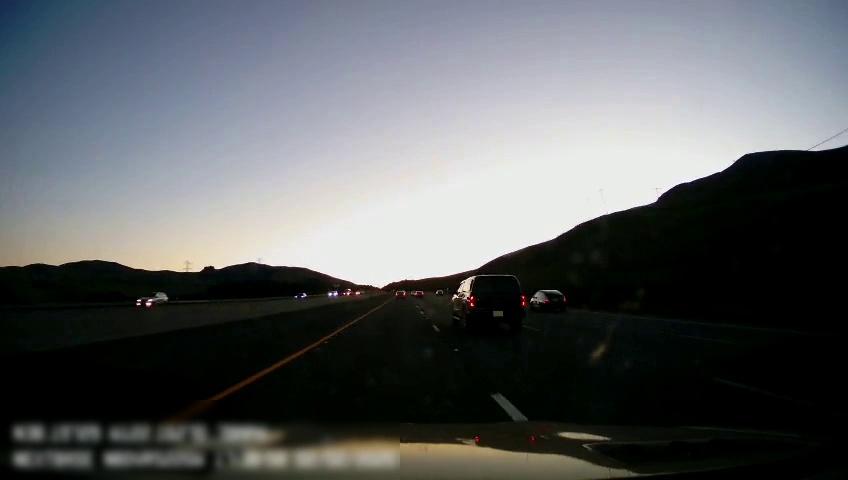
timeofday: Day
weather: Sunny
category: Drivable Space
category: Vehicles | Car
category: Vehicles | SUV
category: Vehicles | Car
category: Vehicles | SUV
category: Vehicles | Car
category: Vehicles | SUV
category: Lanes | Alternate Lane
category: Lanes | Current Lane
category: Lanes | Current Lane
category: Lanes | Alternate Lane
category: Lanes | Alternate Lane